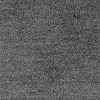
Atmospheric dust classification: dusty